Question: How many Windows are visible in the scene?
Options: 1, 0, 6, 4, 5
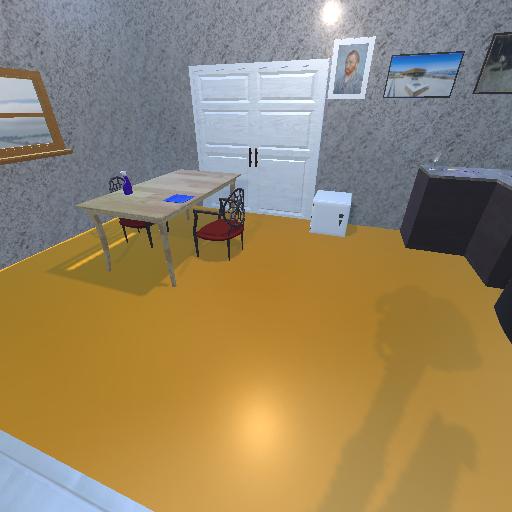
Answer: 1